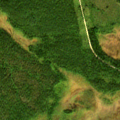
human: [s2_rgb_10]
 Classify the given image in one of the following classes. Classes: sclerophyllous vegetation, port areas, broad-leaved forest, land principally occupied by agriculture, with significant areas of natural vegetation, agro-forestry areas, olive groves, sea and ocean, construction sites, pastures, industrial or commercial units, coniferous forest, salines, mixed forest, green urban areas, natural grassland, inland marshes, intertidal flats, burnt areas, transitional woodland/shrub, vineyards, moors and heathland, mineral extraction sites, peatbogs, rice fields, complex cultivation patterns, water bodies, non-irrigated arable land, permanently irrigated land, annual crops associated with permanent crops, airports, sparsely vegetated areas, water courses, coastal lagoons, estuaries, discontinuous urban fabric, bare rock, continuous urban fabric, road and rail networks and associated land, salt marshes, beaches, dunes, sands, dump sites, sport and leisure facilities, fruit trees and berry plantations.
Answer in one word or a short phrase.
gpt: coniferous forest, peatbogs